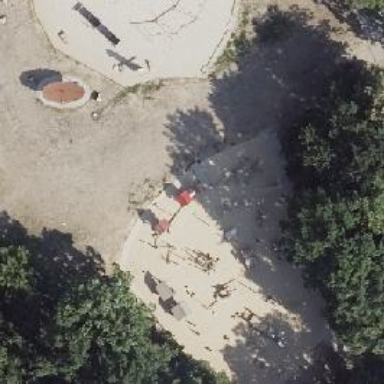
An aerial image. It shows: Playground featuring spring board.